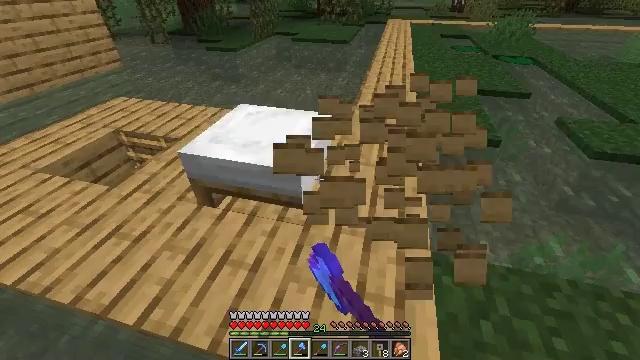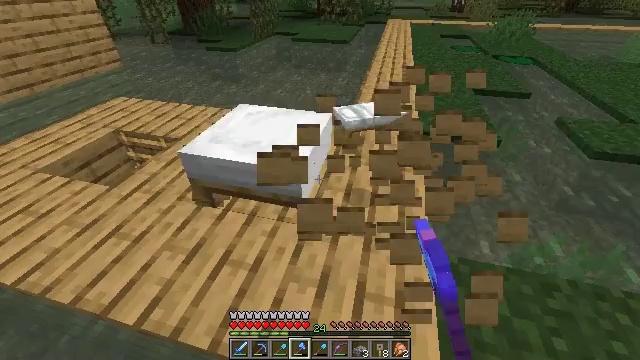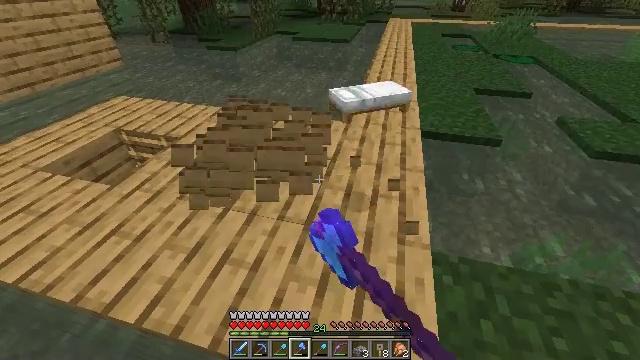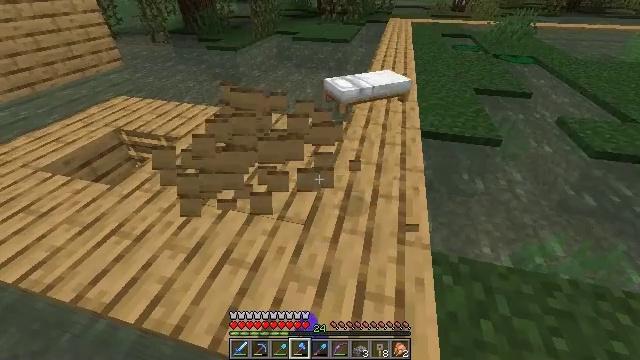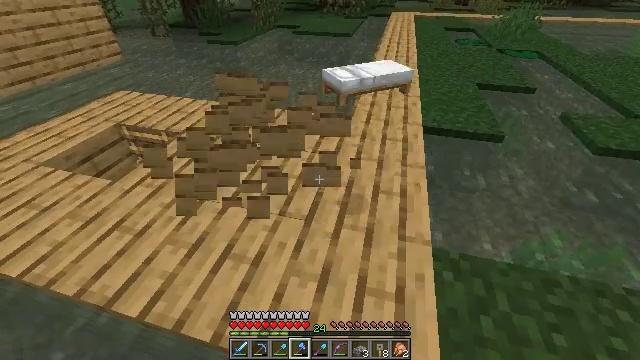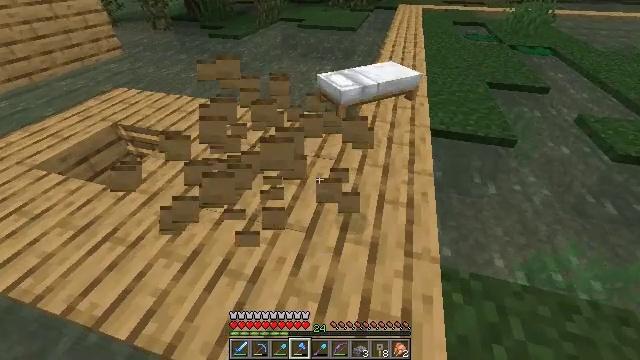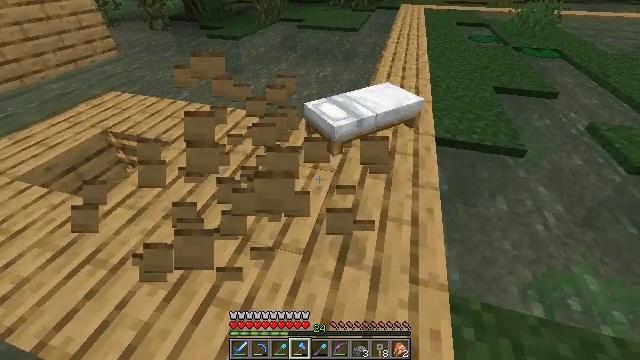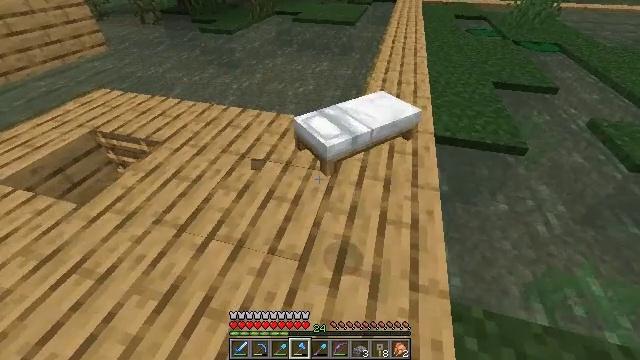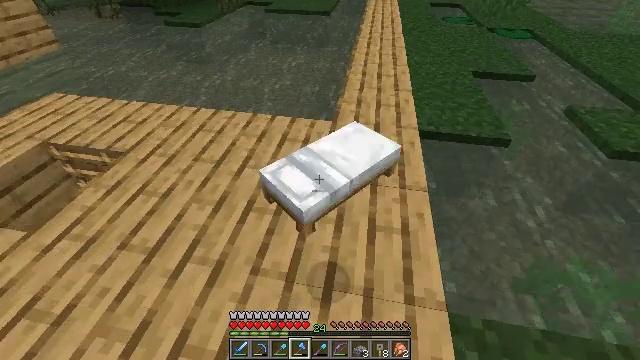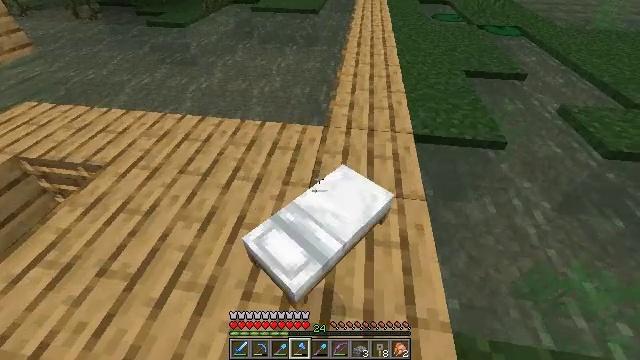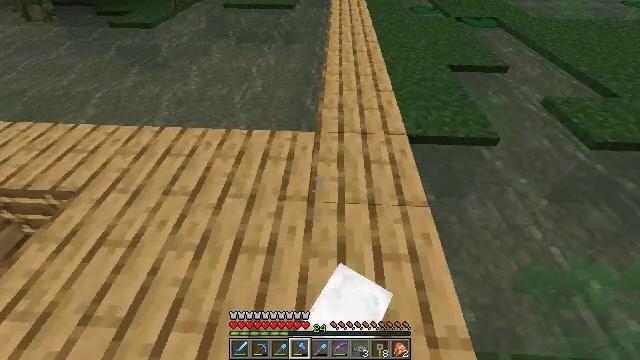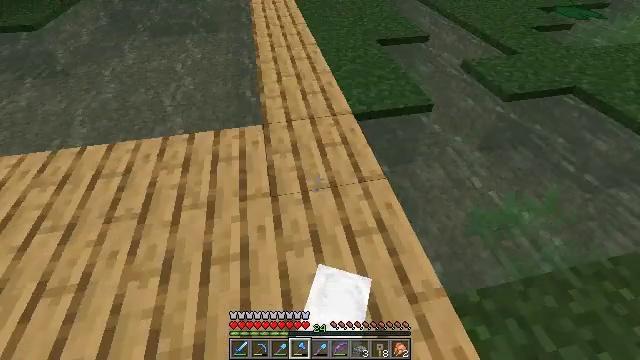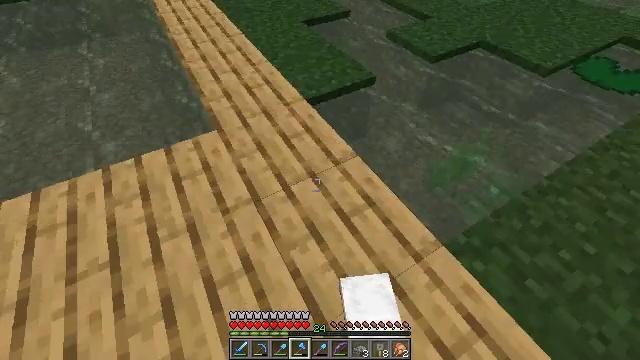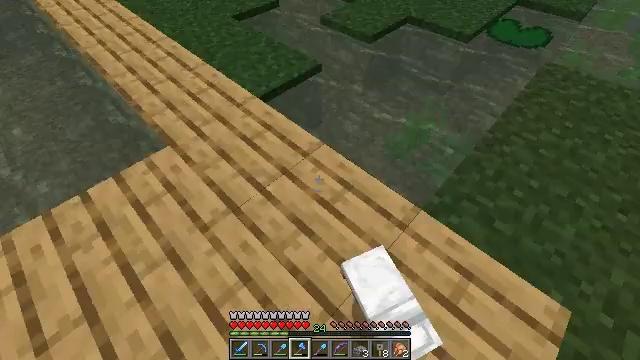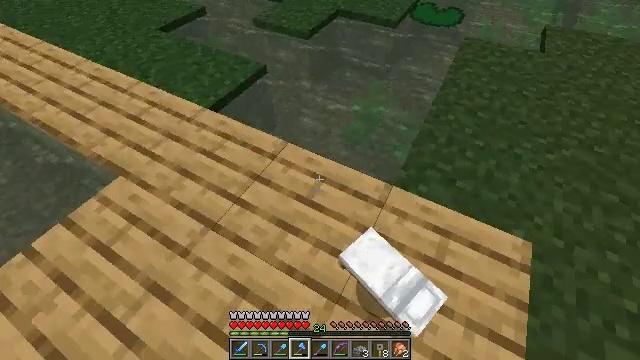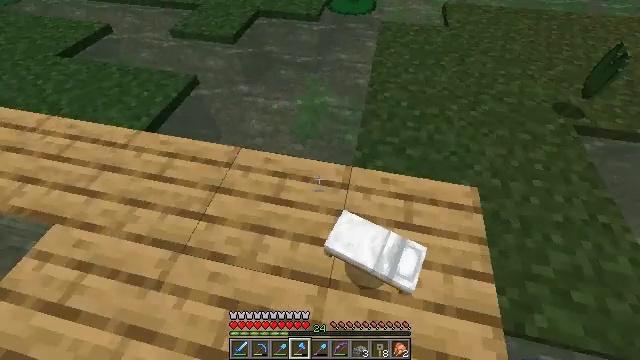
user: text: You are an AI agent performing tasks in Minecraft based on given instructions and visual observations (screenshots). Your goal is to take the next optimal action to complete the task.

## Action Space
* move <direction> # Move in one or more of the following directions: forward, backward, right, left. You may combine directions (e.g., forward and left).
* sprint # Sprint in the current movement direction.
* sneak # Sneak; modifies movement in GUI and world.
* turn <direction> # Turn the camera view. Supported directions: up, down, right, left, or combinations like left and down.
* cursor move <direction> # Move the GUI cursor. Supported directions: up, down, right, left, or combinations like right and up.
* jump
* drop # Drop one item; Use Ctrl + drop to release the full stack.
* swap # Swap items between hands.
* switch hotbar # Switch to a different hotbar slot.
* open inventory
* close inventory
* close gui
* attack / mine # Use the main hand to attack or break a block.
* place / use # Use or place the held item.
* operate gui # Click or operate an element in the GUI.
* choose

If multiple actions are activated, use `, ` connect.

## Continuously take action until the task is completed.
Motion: motion action
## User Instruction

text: Remove a red mushroom from the inventory.
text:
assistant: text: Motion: attack / mine
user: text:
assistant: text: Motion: attack / mine
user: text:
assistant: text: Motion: no_op
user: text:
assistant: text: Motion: move forward, turn down
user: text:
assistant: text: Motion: move forward, turn down
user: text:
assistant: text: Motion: move forward
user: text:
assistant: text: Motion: move forward, turn down
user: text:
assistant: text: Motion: move forward, turn right and down
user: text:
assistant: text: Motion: turn right
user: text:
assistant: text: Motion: move left, turn right and down
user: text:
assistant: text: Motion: move left, turn right and down
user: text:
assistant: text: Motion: move left, turn right and down
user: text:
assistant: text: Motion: move left, turn right and down
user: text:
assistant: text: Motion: turn right
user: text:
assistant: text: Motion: turn right
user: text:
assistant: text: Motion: turn right
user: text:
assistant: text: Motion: turn right and up
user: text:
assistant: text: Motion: turn right and up
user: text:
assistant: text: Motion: turn right and up
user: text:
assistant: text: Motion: turn right and up
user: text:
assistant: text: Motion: turn up
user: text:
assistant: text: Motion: turn up
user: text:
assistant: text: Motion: turn up
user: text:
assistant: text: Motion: turn up
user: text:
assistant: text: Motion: no_op
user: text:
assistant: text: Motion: no_op
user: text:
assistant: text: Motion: turn right and up
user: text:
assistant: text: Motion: turn right and up
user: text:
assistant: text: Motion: no_op
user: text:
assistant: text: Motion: open inventory